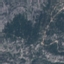
Land use / land cover: HerbaceousVegetation